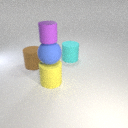
large cyan rubber cylinder to the right of large brown rubber cylinder